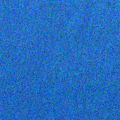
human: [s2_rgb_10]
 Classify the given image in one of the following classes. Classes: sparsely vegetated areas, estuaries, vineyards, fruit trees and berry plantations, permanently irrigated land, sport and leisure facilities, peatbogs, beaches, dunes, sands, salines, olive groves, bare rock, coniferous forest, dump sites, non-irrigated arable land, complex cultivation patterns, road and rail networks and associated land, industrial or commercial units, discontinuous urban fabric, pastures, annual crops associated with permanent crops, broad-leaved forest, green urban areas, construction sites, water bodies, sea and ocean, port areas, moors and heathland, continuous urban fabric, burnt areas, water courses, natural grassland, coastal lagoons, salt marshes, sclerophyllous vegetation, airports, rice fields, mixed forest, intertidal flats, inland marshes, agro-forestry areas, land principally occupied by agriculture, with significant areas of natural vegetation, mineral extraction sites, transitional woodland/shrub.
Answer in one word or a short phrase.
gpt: sea and ocean